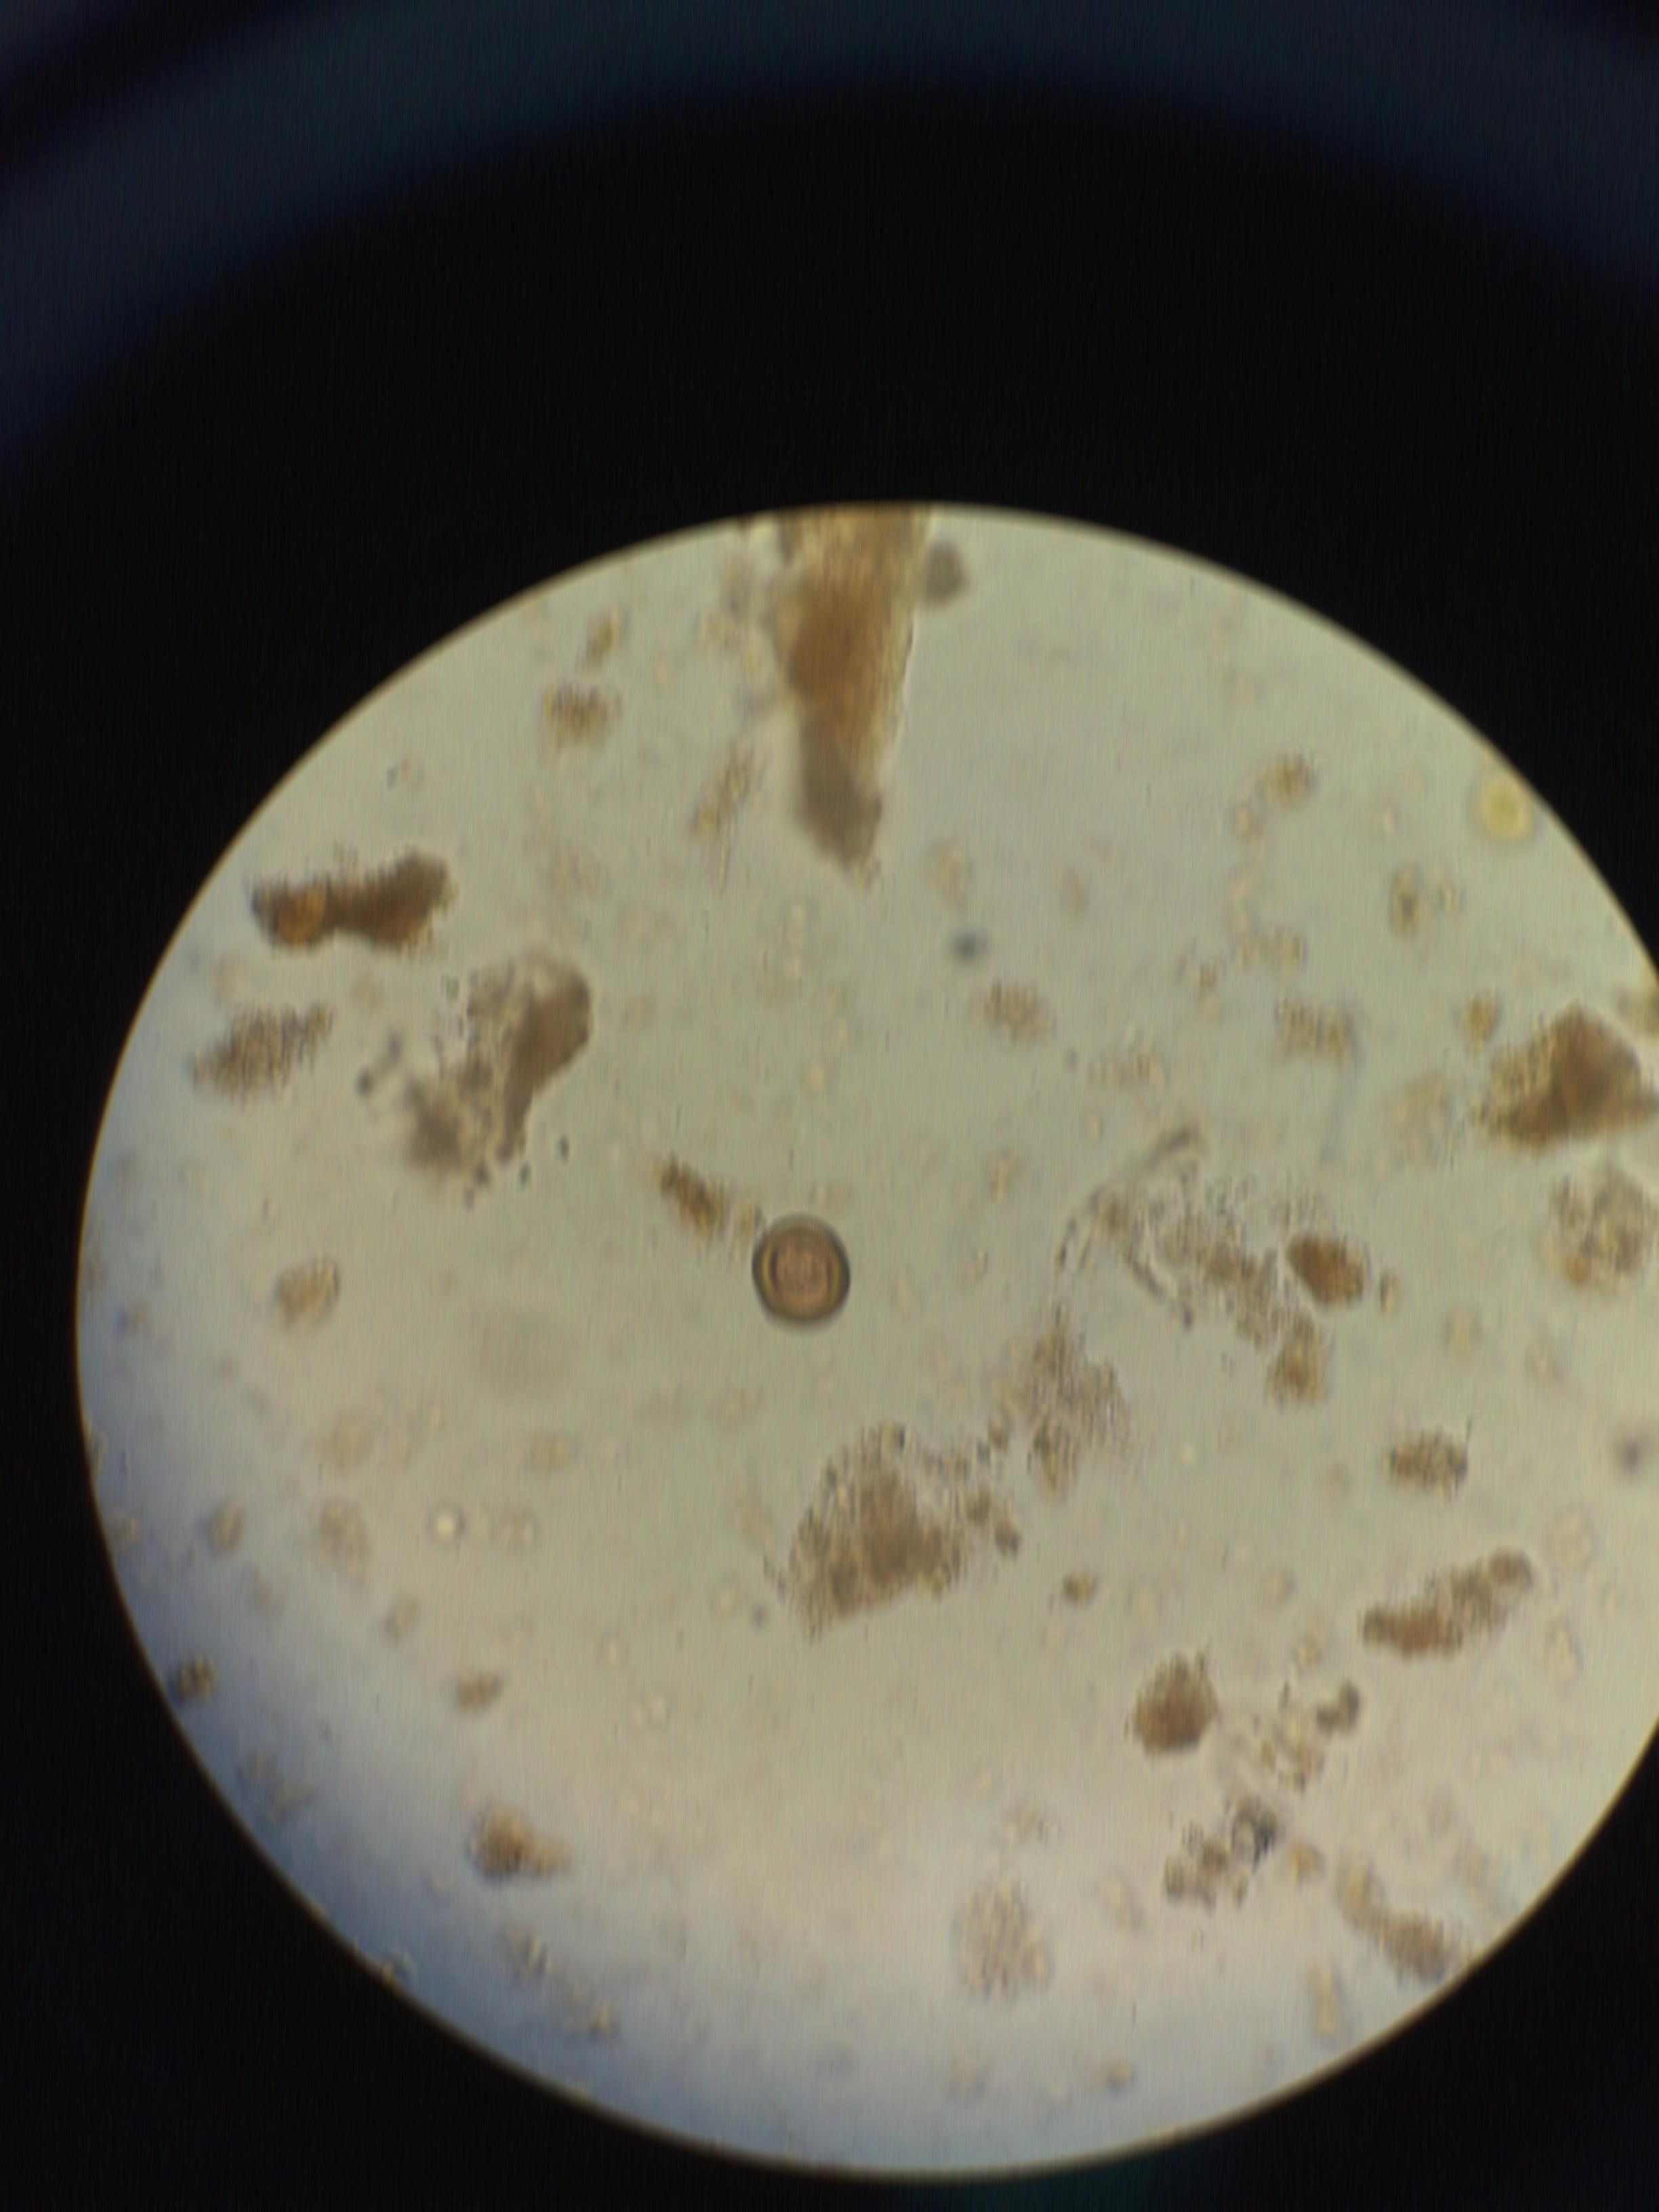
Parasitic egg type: Taenia spp. egg